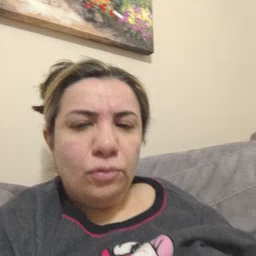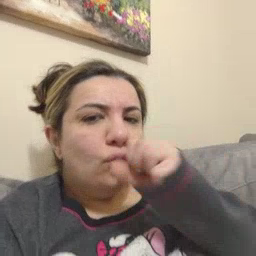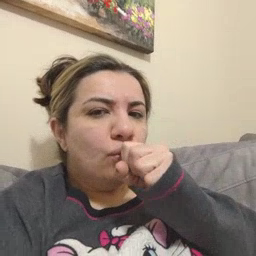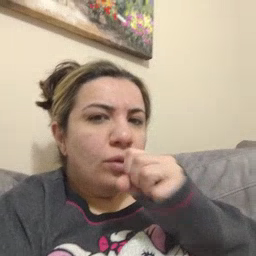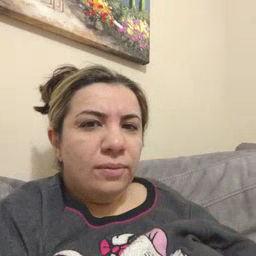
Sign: orange